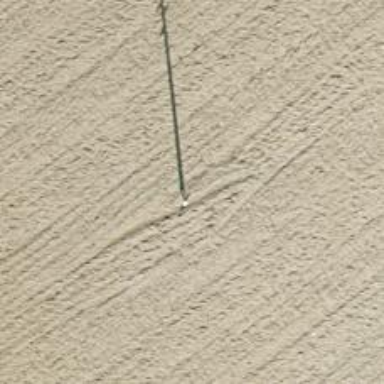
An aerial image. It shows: Power pole.